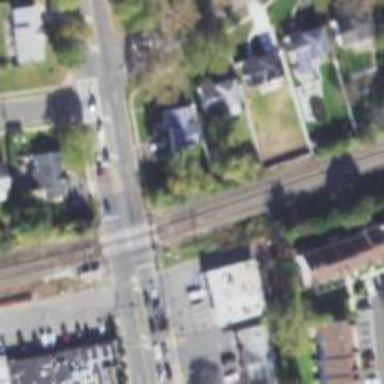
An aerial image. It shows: Railway crossing.